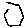
Label: hexagon